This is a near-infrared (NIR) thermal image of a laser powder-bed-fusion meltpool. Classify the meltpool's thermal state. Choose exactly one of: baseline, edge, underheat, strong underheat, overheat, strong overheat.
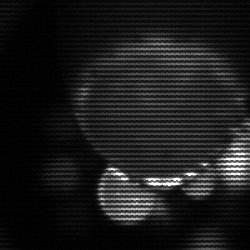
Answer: edge